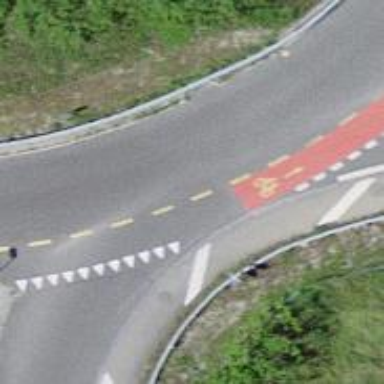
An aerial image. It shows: Secondary road leading to roundabout with embankment.